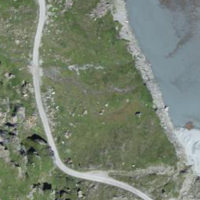
EUNIS habitat code: 48
Species observed at this site:
Chamaenerion dodonaei